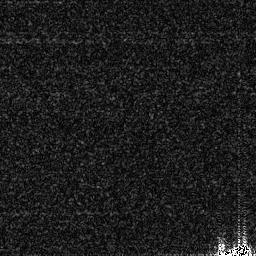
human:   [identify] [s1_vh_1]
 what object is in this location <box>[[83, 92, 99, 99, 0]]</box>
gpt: <ref>1 medium ship at the bottom right</ref>